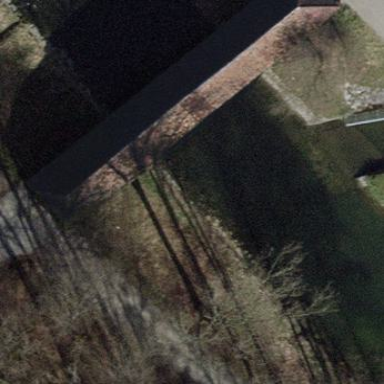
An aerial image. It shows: Covered bridge is depicted.